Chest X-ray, AP view. Patient: 51 years old, sex M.
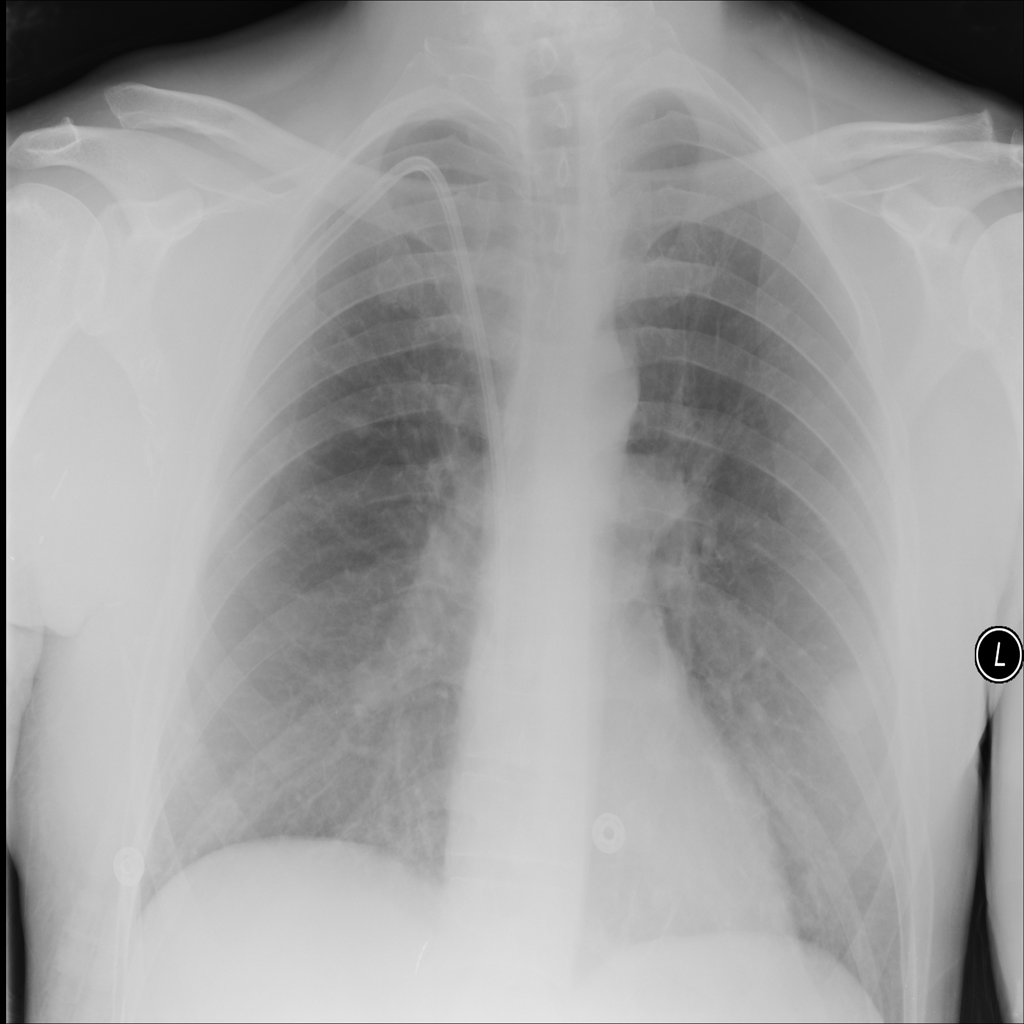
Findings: Infiltration, Nodule